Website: lowes
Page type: billing-address
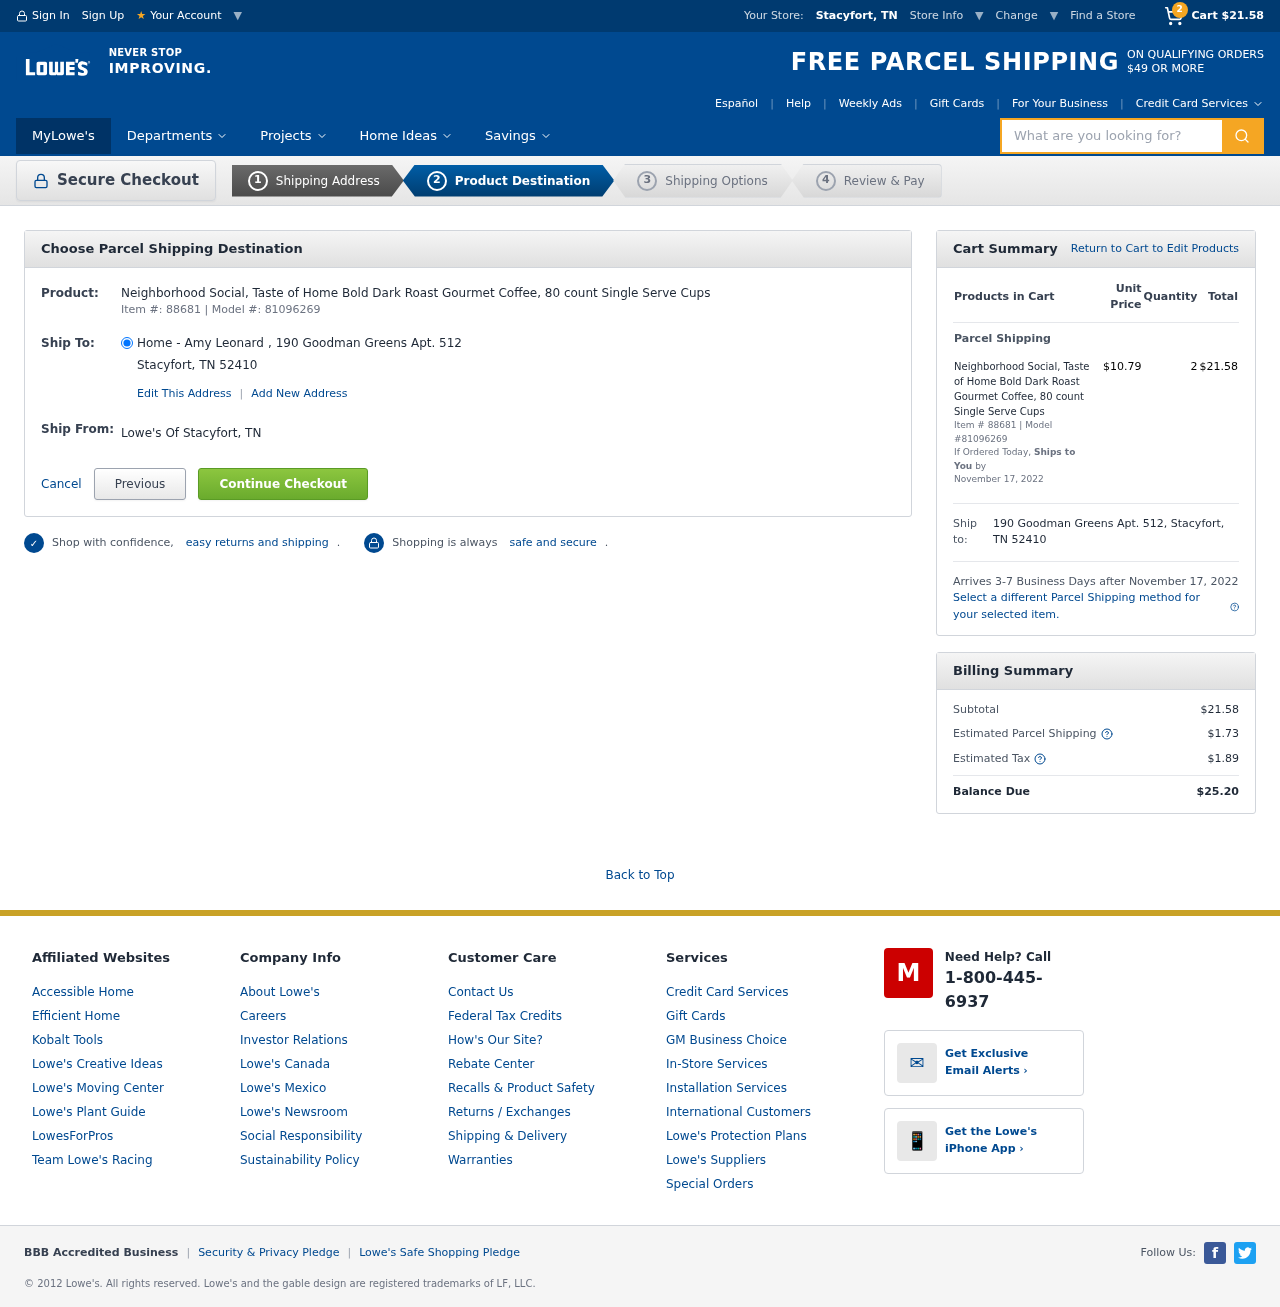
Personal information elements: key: PII_ADDRESS
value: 190 Goodman Greens Apt. 512, Stacyfort, TN 52410
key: PII_CITY_STATE
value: Stacyfort, TN
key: PII_CITY_STATE_ZIP
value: Stacyfort, TN 52410
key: PII_FULLNAME
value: Amy Leonard
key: PII_STREET
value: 190 Goodman Greens Apt. 512
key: PII_CITY_STATE2
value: Stacyfort, TN
Product elements: key: PRODUCT1_NAME
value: Neighborhood Social, Taste of Home Bold Dark Roast Gourmet Coffee, 80 count Single Serve Cups
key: PRODUCT1_PRICE
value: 10.79
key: PRODUCT1_QUANTITY
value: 2
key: PRODUCT1_ITEM_NUMBER
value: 88681
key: PRODUCT1_MODEL_NUMBER
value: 81096269
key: PRODUCT1_NAME2
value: Neighborhood Social, Taste of Home Bold Dark Roast Gourmet Coffee, 80 count Single Serve Cups
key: PRODUCT1_ITEM_NUMBER2
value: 88681
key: PRODUCT1_MODEL_NUMBER2
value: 81096269
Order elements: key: ORDER_NUM_ITEMS
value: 2
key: ORDER_SUBTOTAL
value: $21.58
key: ORDER_SHIPPING_DATE
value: November 17, 2022
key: ORDER_SHIPPING_DATE2
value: November 17, 2022
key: ORDER_SUBTOTAL2
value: $21.58
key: ORDER_SHIPPING_COST
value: $1.73
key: ORDER_TAX
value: $1.89
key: ORDER_TOTAL
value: $25.20
Search elements: key: HEADER_SEARCH
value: What are you looking for?